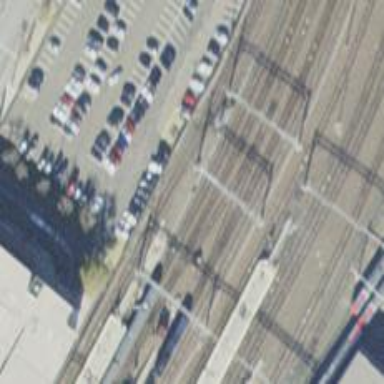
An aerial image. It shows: Rail siding with electrified contact lines.